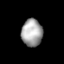
Tissue: lung
Cell type: Others
Senescence score: 0.2122
Nuclear area (px): 560
Mean DAPI intensity: 164.5625